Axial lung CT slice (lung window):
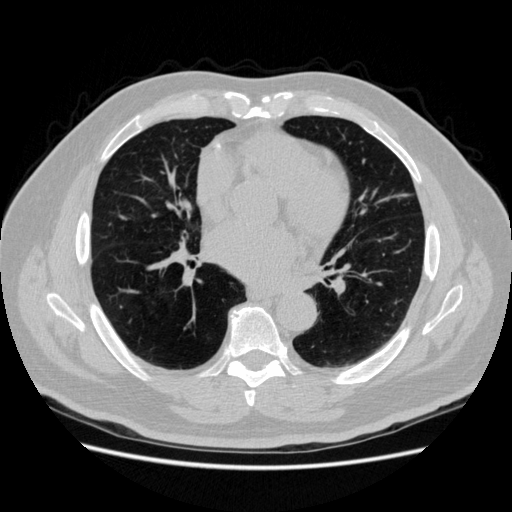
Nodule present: no